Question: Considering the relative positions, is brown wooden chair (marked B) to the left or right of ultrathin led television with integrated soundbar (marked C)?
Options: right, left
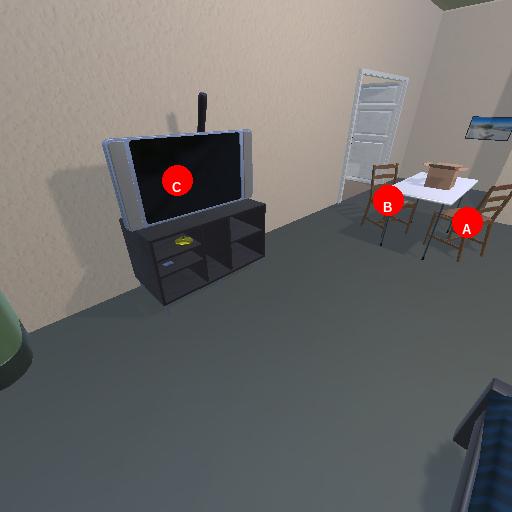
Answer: right